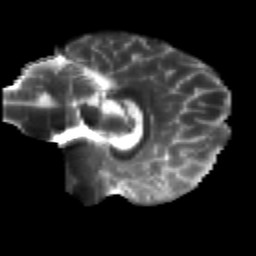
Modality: T2w
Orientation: sagittal
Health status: healthy
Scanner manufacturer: siemens
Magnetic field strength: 3 T
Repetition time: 10.6 s
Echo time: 0.092 s